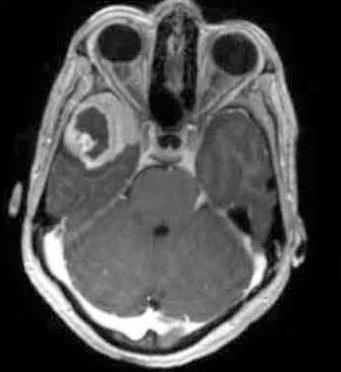
Label: meningioma